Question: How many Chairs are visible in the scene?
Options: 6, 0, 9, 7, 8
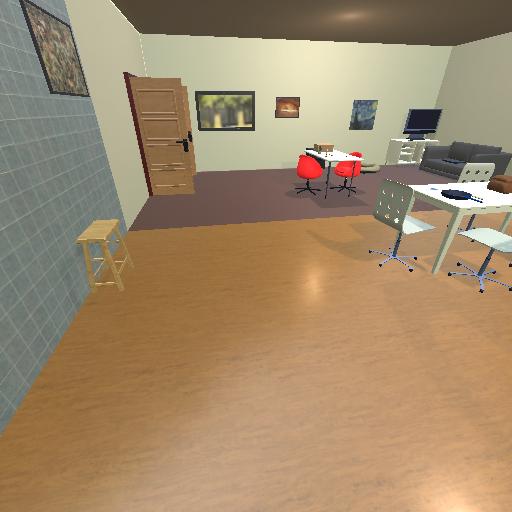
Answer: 6